Question: I have similar table

How can i merge these two tables ? There are other columns, but these are the same.
How can i fill Table1 with values of Table2 or merge these tables ?
In Table2 is only 1 customer.
So the result table will have all customers with their values (Table1 will have Customer4 with Sales 50).
Thank you.
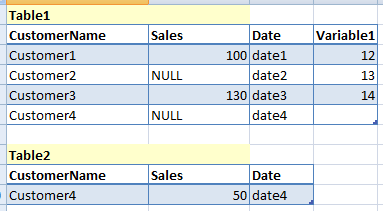
Answer: To update the table do
'''
update t1
set t1.sales = t2.sales
from table1 t1
join table2 t2 on t1.customername = t2.customername
'''
and as a select use
'''
select t1.customername,
coalesce(t1.sales, t2.sales) as sales,
t1.date,
t1.variable1
from table1 t1
left join table2 t2 on t1.customername = t2.customername
'''